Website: macys
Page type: customer-info-address
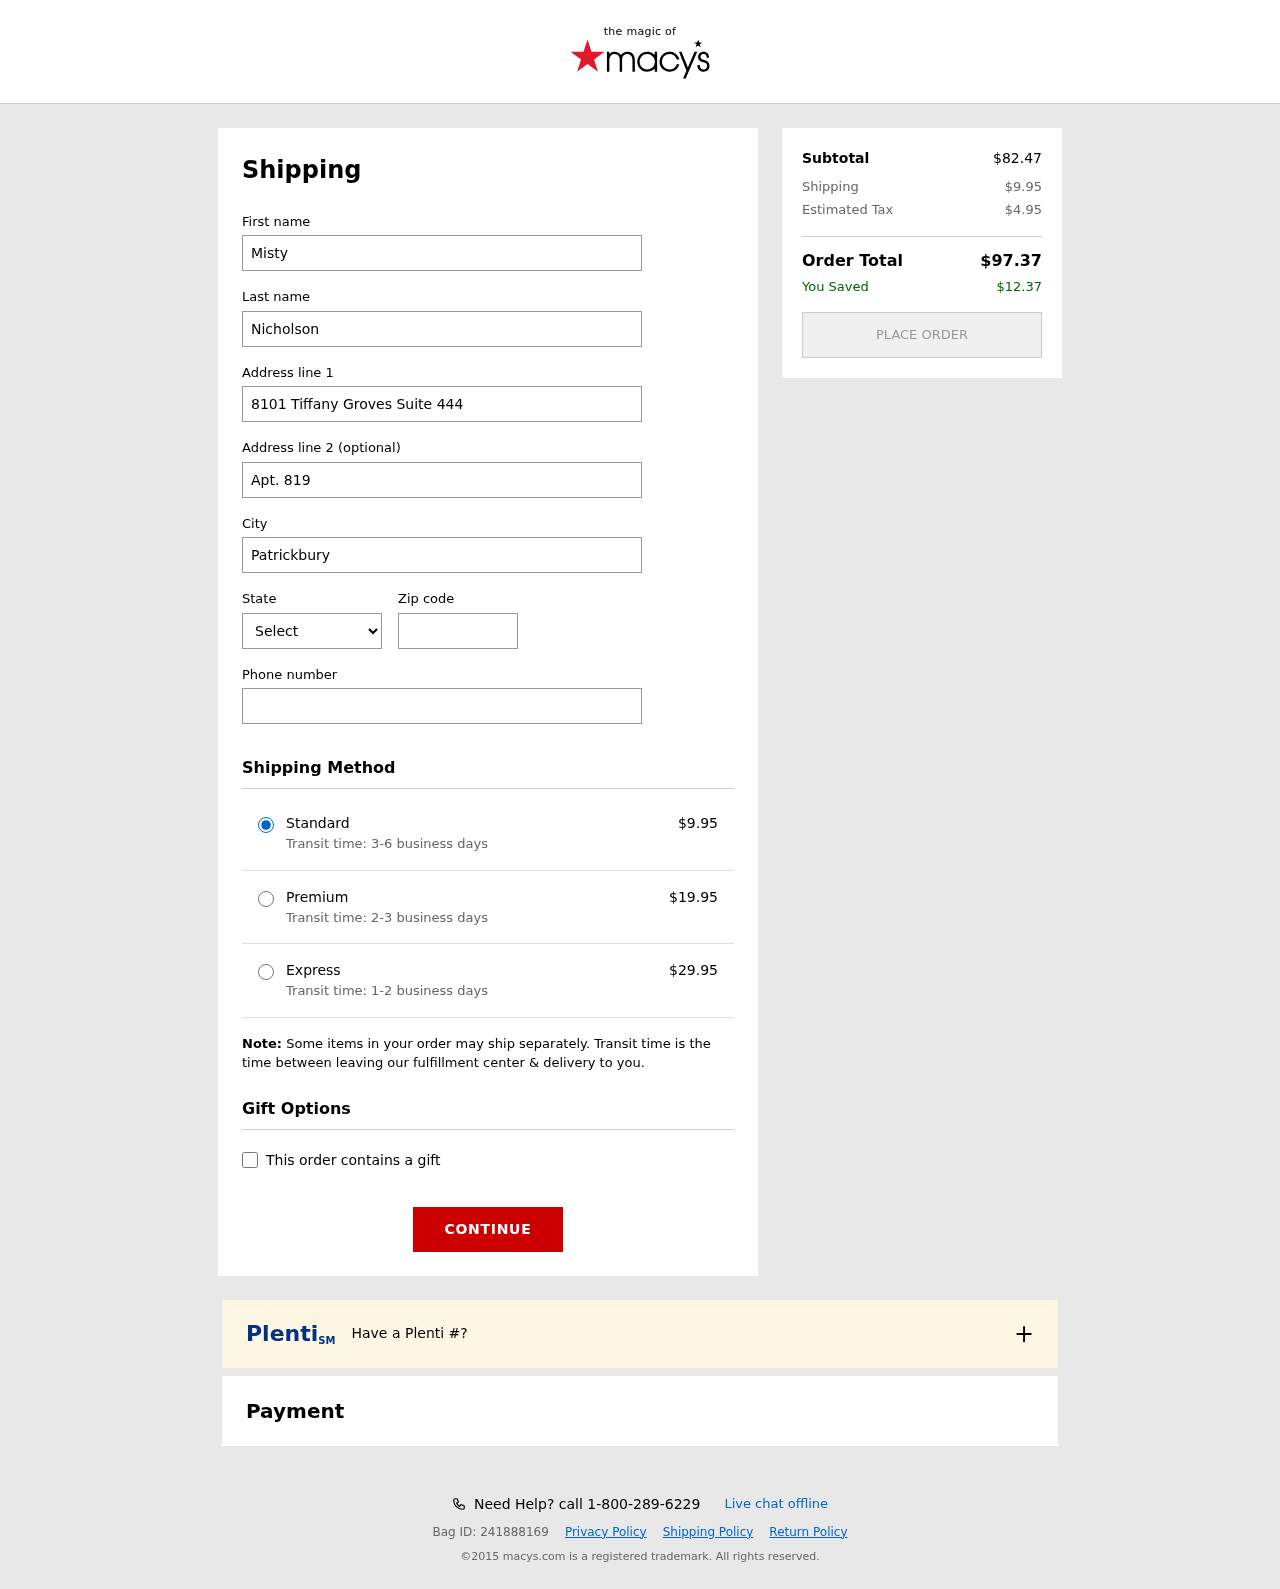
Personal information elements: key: PII_CITY
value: Patrickbury
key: PII_FIRSTNAME
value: Misty
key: PII_LASTNAME
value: Nicholson
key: PII_PHONE
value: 9254987984
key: PII_POSTCODE
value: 74728
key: PII_STATE_ABBR
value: HI
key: PII_STREET
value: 8101 Tiffany Groves Suite 444
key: PII_STREET2
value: Apt. 819
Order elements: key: ORDER_SHIPPING_COST
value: $9.95
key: ORDER_SHIPPING_COST_PREMIUM
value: $19.95
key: ORDER_SHIPPING_COST_EXPRESS
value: $29.95
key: ORDER_SUBTOTAL
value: $82.47
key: ORDER_TAX
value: $4.95
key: ORDER_TOTAL
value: $97.37
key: ORDER_SAVINGS
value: $12.37